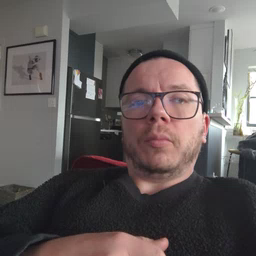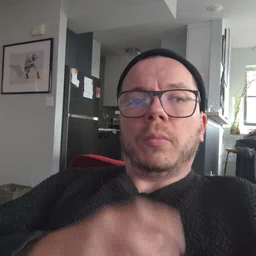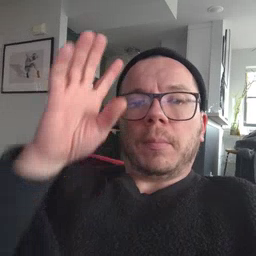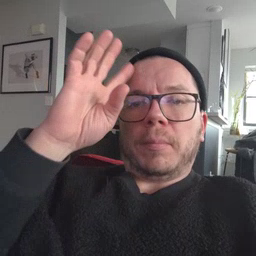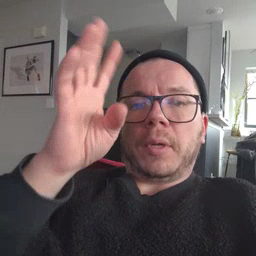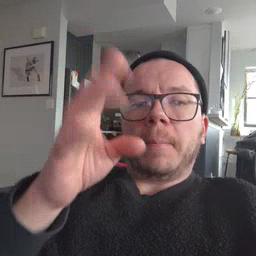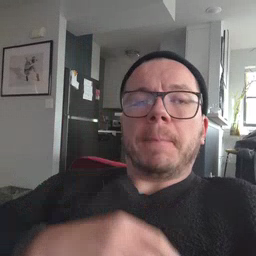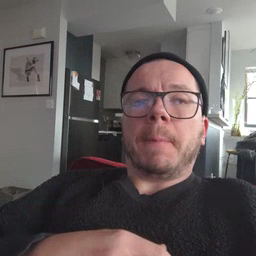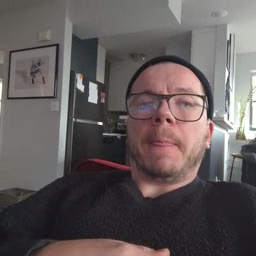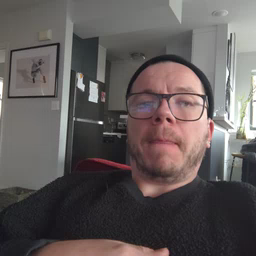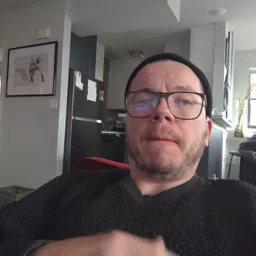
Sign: pretend